Question: I want to set/define a certain height for all colspans in my tables automatically. The (empty) colspans just separate the table content visually in every second row (like the screenshot shows).

Their height has to be 20px. My very bad solution at this moment: to give each (!) colspan the same id which define the height from a CSS. But, I have to do this 1000 times via hand manually! I am sure there has to be an easier option to solve this problem.
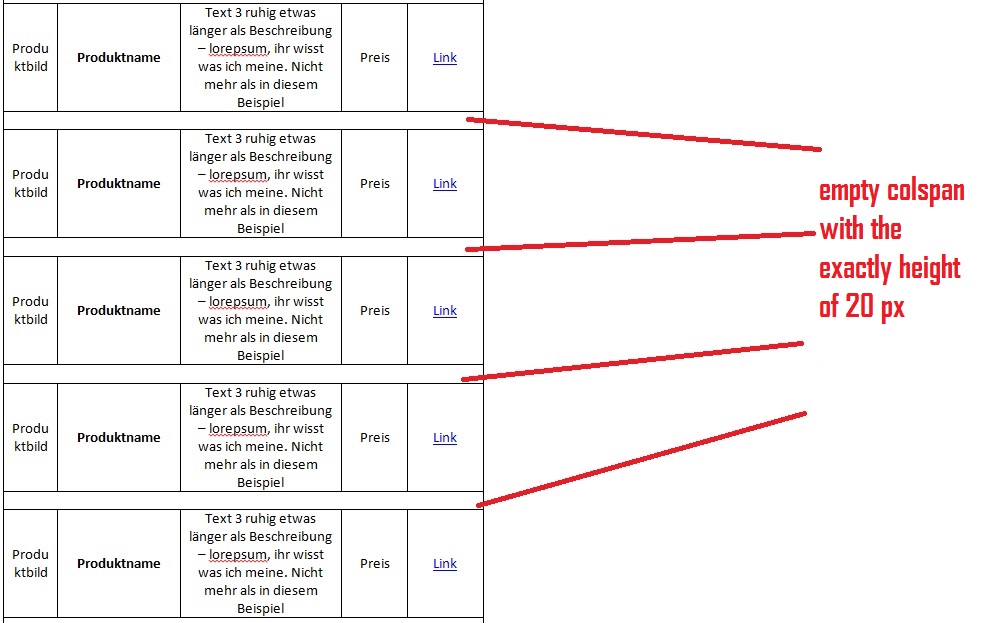
Answer: This is how you can target every other row in your table. Keep in mind that :nth-child doesn't work on older versions of IE.
Also don't use ID but classes.
'''
.mytable tr:nth-child(2n+2){
height: 20px !important;
}
'''
'''
<table cellpadding="0" cellspacing="0" border="1" width="400" class="mytable">
<tr>
<td align="center">
col1
</td>
<td align="center">
col2
</td>
<td align="center">
col3
</td>
</tr>
<tr>
<td align="center" colspan="3">
colspan
</td>
</tr>
<tr>
<td align="center">
col1
</td>
<td align="center">
col2
</td>
<td align="center">
col3
</td>
</tr>
<tr>
<td align="center" colspan="3">
colspan
</td>
</tr>
<tr>
<td align="center">
col1
</td>
<td align="center">
col2
</td>
<td align="center">
col3
</td>
</tr>
</table>
'''